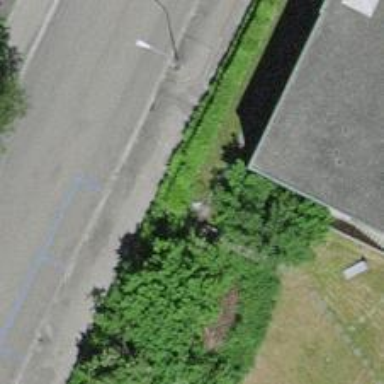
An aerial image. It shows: Fence is in the image.